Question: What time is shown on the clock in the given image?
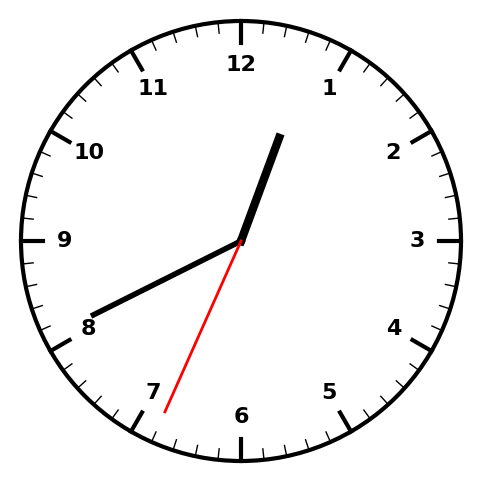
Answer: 12:40:34